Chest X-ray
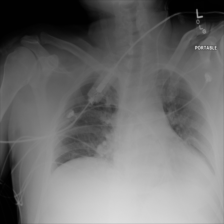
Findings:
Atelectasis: positive
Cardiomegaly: negative
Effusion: negative
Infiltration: negative
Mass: negative
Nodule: negative
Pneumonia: negative
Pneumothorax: negative
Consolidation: negative
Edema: negative
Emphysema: negative
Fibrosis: negative
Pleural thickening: negative
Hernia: negative